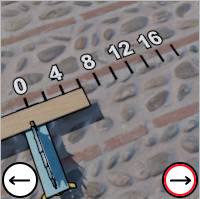
Task: length
Answer: 6
First scale value: 4.0